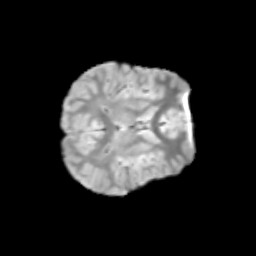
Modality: T2w
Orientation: axial
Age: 10
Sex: male
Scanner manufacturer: siemens
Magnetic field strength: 3 T
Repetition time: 3.8 s
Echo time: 0.07 s